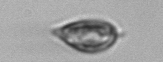
Label: Prorocentrum_triestinum